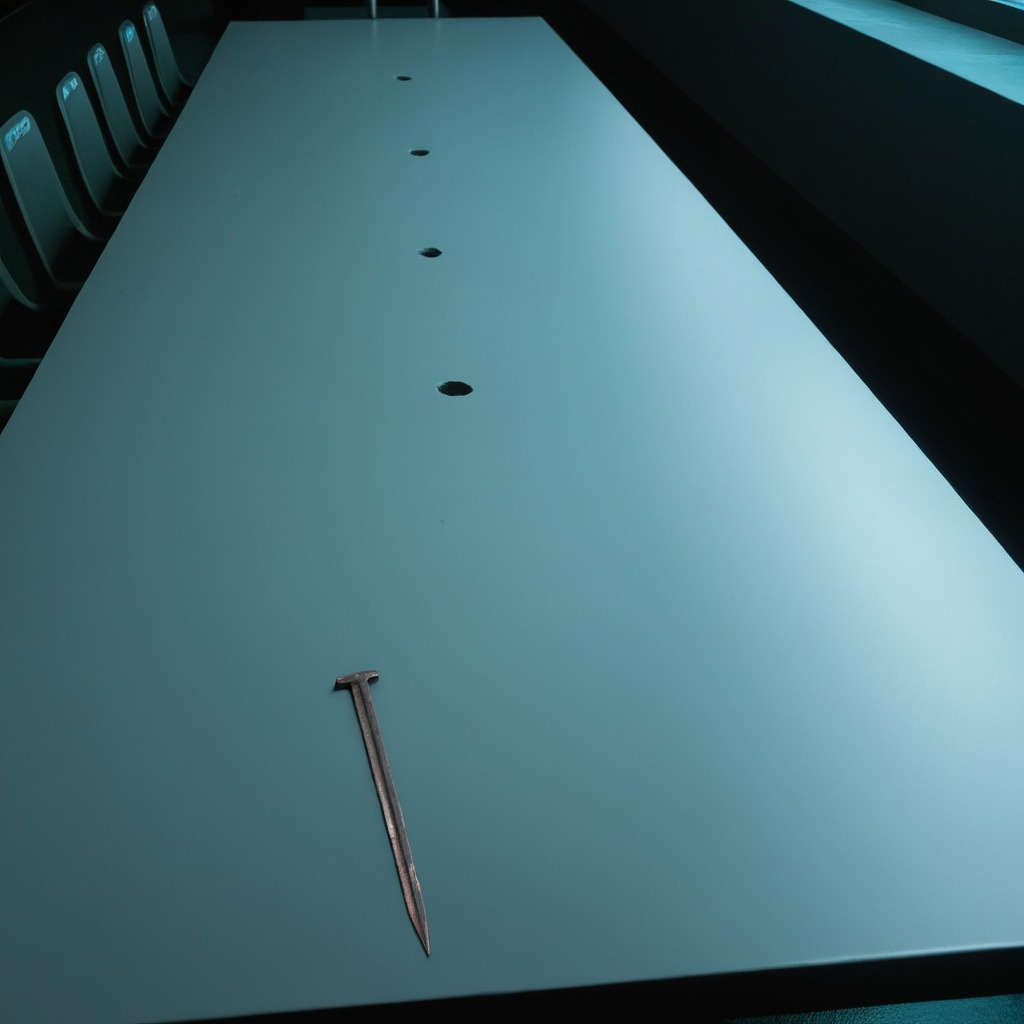
A nail is lying on the table.